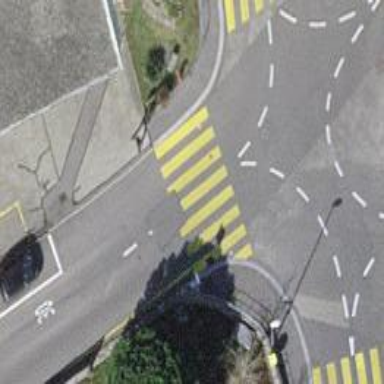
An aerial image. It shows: Marked road crossing.